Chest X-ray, AP view. Patient: 53 years old, sex M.
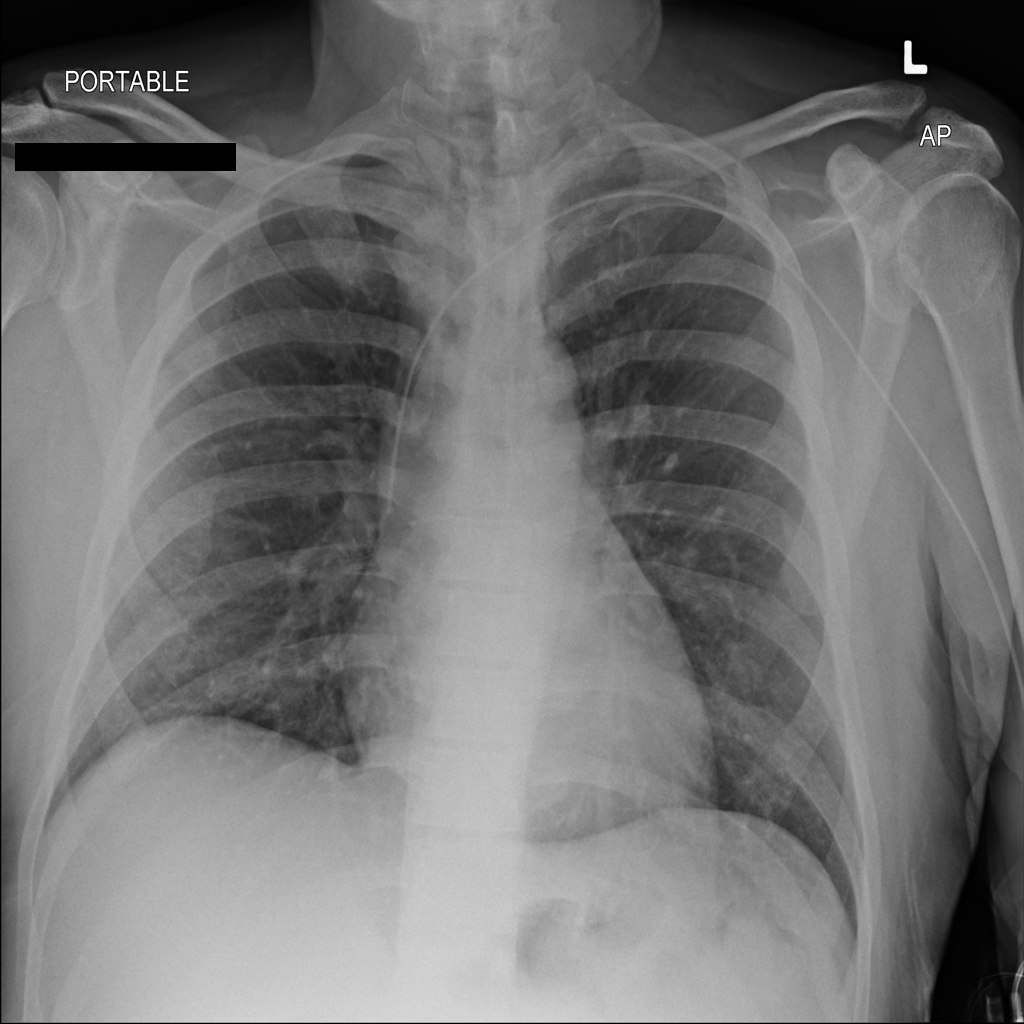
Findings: No Finding